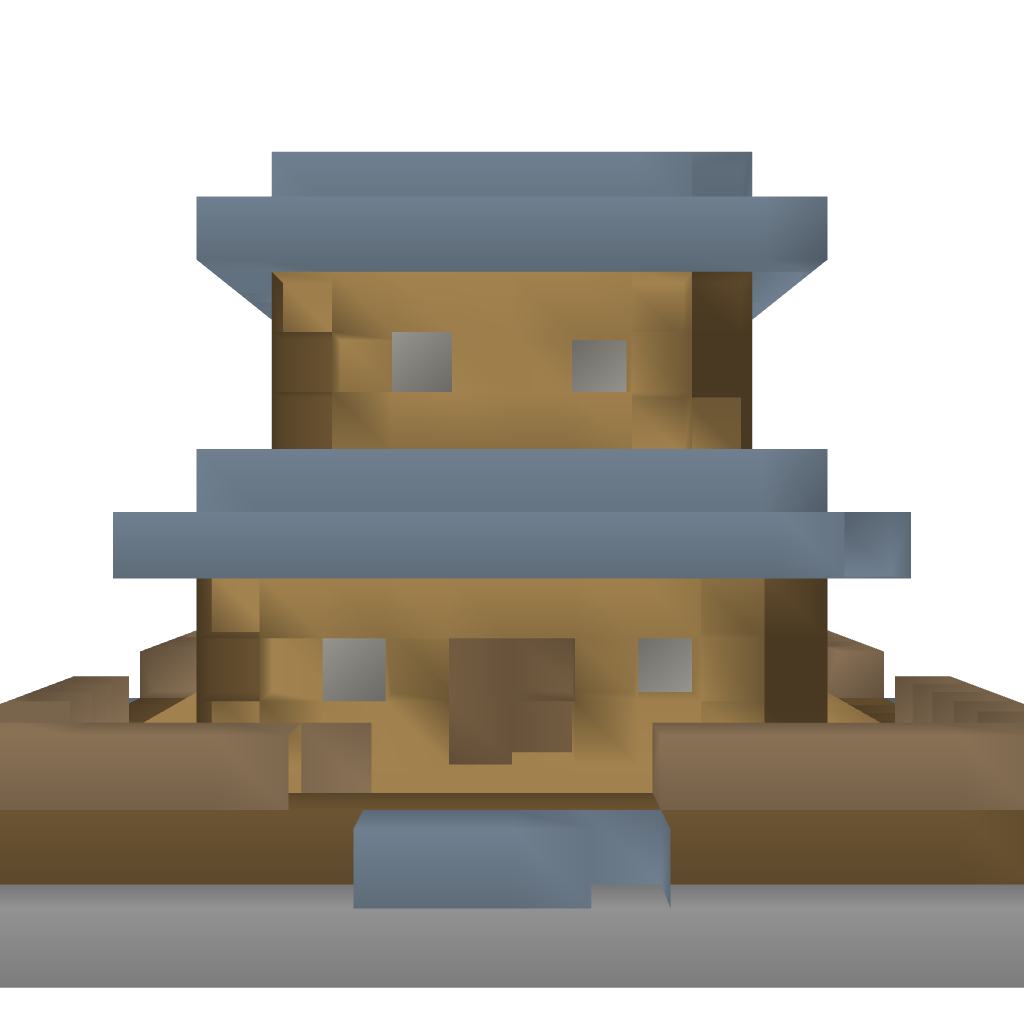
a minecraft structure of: Town Hall